高二 · 度量几何学
集合 $\left\{\alpha \mid k \cdot 180^{\circ}+45^{\circ} \leq \alpha \leq k \cdot 180^{\circ}+90^{\circ}, k \in Z\right\}$ 中的角所表示的范围（阴影部分）是（）
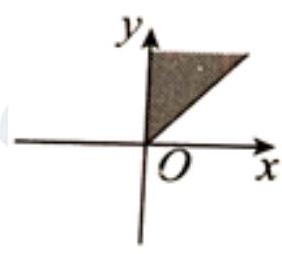
A.B.C.D.
答案: C
解析: 当 $k=0$ 时, $k \cdot 180^{\circ}+45^{\circ} \leq \alpha \leq k \cdot 180^{\circ}+90^{\circ}$ 即 $45^{\circ} \leq \alpha \leq 90^{\circ}$, 即选项 $C$ 中第一象限所示的部分;

当 $k=1$ 时, $k \cdot 180^{\circ}+45^{\circ} \leq \alpha \leq k \cdot 180^{\circ}+90^{\circ}$ 即 $225^{\circ} \leq \alpha \leq 270^{\circ}$, 即选项 $C$ 中第三象限所示的部分;当 $k=2$ 时，其所表示的角的范围与 $k=0$ 表示的范围一致.

综上可得, 选项 $C$ 表示集合 $\left\{\alpha \mid k \cdot 180^{\circ}+45^{\circ} \leq \alpha \leq k \cdot 180^{\circ}+90^{\circ}, k \in Z\right\}$ 中的角所表示的范围.故选: C.